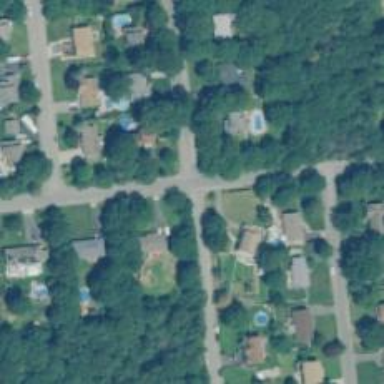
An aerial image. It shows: Residential road.